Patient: sex M, age 57
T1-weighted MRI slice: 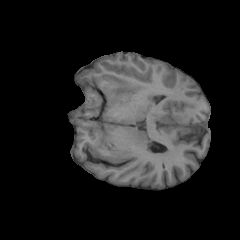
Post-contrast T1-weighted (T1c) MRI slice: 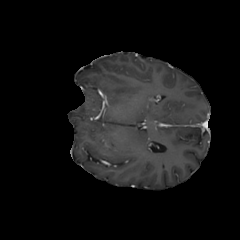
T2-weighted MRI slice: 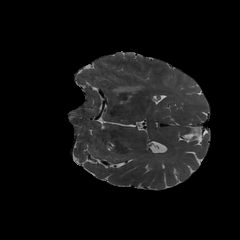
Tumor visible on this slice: yes
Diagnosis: Glioblastoma, IDH-wildtype
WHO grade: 4